Question: I have a dataset containing a matrix of features 'X' and a matrix of labels 'y' of size N where each element 'y_i' belongs to [0,1]. I have the following loss function

where 'g(.)' is a function that depends on the input matrix X.
I know that Keras custom loss function has to be of the form 'customLoss(y_true,y_predicted)', however, I'm having difficulties incorporating the term 'g(X)' in the loss function since this depends on the input matrix.
For each data point in my dataset, my input is of the form 'X_i = (H, P)' where these two parameters are matrices and the function g is defined for each data point as 'g(X_i) = H x P'. Can I pass 'a = (H, P)' in the loss function since this depends on each example or do I need to pass all the matrices at once by concatenating them?
(based on Daniel's answer):
'''
original_model_inputs = keras.layers.Input(shape=X_train.shape[1])
y_true_inputs = keras.layers.Input(shape=y_train.shape[1])
hidden1 = keras.layers.Dense(256, activation="relu")(original_model_inputs)
hidden2 = keras.layers.Dense(128, activation="relu")(hidden1)
output = keras.layers.Dense(K)(hidden2)
def lambdaLoss(x):
yTrue, yPred, alpha = x
return (K.log(yTrue) - K.log(yPred))**2+alpha*yPred
loss = Lambda(lambdaLoss)(y_true_inputs, output, a)
model = Keras.Model(inputs=[original_model_inputs, y_true_inputs], outputs=[output], loss)
def dummyLoss(true, pred):
return pred
model.compile(loss = dummyLoss, optimizer=Adam())
train_model = model.fit([X_train, y_train], None, batch_size = 32,
epochs = 50,
validation_data = ([X_valid, y_valid], None),
callbacks=callbacks)
'''
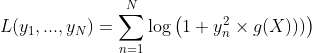
Answer: Fixing the understanding of my answer:
'''
original_model_inputs = keras.layers.Input(shape=X_train.shape[1:]) #must be a tuple, not an int
y_true_inputs = keras.layers.Input(shape=y_train.shape[1:]) #must be a tuple, not an int
hidden1 = keras.layers.Dense(256, activation="relu")(original_model_inputs)
hidden2 = keras.layers.Dense(128, activation="relu")(hidden1)
output = keras.layers.Dense(K)(hidden2)
'''
You need something to do 'g(X)', I have no idea of what it is, but you need to do it somewhere.
And yes, you need to pass the whole tensor at once, you cannot make 'x_i' and everything else.
'''
def g(x):
return something
gResults = Lambda(g)(original_model_inputs)
'''
Continuing my answer:
'''
def lambdaLoss(x):
yTrue, yPred, G = x
.... #wait.... where is Y_true in your loss formula?
loss = Lambda(lambdaLoss)([y_true_inputs, output, gResults]) #must be a list of inputs including G
'''
You need a model for training and another to get the outputs, because we're doing a frankenstein model because of the different loss.
'''
training_model = keras.Model(inputs=[original_model_inputs, y_true_inputs], outputs=loss)
prediction_model = keras.Model(original_model_inputs, output)
'''
Only the training model must be compiled:
'''
def dummyLoss(true, pred):
return pred
training_model.compile(loss = dummyLoss, optimizer=Adam())
training_model = model.fit([X_train, y_train], None, batch_size = 32,
epochs = 50,
validation_data = ([X_valid, y_valid], None),
callbacks=callbacks)
'''
Use the other model to get result data:
'''
results = prediction_model.predict(some_x)
'''